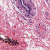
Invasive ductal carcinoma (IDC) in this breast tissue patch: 0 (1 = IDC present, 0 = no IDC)